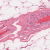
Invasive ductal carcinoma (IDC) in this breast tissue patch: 0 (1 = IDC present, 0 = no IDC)